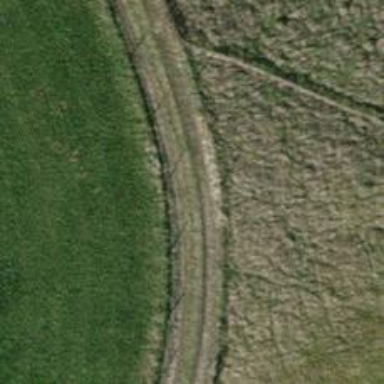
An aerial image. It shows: Gravel track with grade4 tracktype.